Field crop: maize
Growth stage: 1
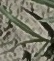
Species: sorghum